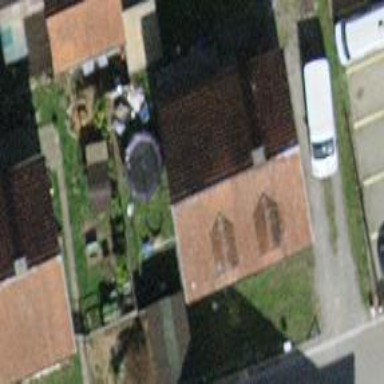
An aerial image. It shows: Building with tiled roof.